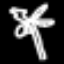
Label: palm tree